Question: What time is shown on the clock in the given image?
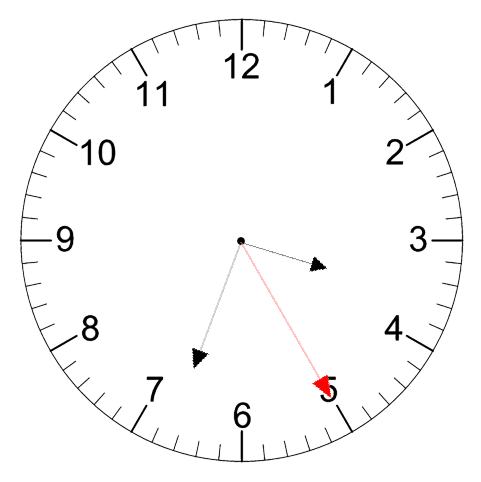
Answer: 03:33:25